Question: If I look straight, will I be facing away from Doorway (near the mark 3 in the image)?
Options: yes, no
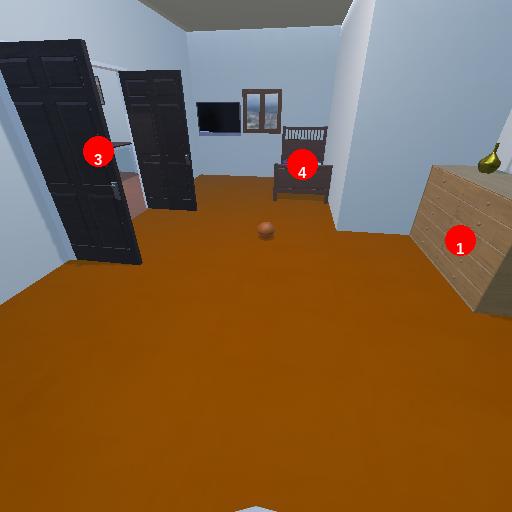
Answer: yes